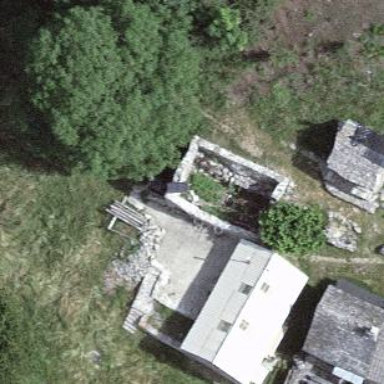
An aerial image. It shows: Historic building in ruins.